Question: I need to manage the transition between two ViewControllers embedded in a NavigationController that uses the standard, light, blurred layer. All of the ViewControllers in this part of the app looks really good with this blurred layer except for one whereas I want it to fade over to become a completely transparent bar and go back to normal when I pop this ViewController.
Desired behaviour:

I've looked into this a long time but I can't figure out how to accomplish it. Can anyone help me with it? I've looked into <URL> but I don't quite understand how to implement it.
Thank you!
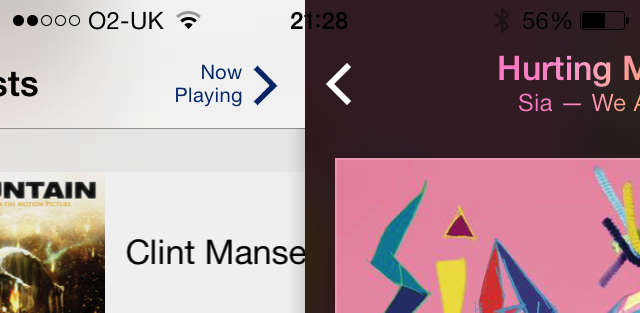
Answer: Have you looked into <URL>?
Each 'UIViewController' has a 'transitionCoordinator' property you can access to perform tasks that are related to a transition.
From the 'viewWillAppear'/'viewWillDisappear' methods of the 'UIViewController' doing the transition call the 'animateAlongsideTransition' method of the 'transitionCoordinator':
'''
id <UIViewControllerTransitionCoordinator> coordinator = [self transitionCoordinator];
[coordinator animateAlongsideTransition:^(id<UIViewControllerTransitionCoordinatorContext> context) {
// animate the changes in the navigation bar here
} completion:nil];
'''